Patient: sex F, age 57
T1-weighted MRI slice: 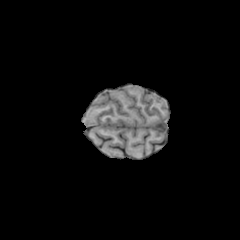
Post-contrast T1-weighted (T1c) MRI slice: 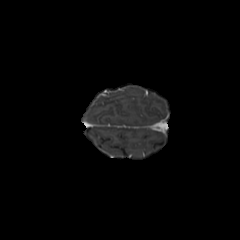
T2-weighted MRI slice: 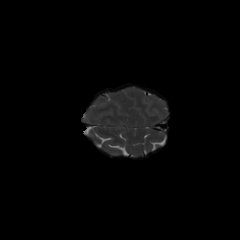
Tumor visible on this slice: no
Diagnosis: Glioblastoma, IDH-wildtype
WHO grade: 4